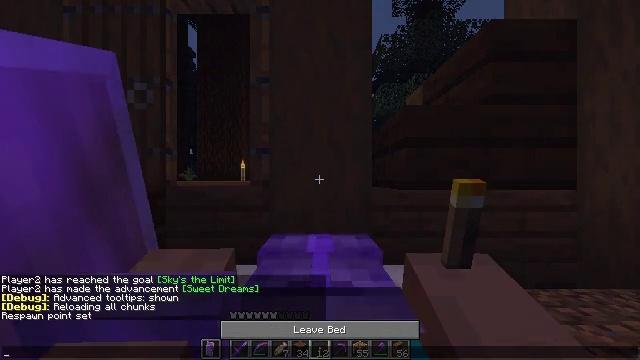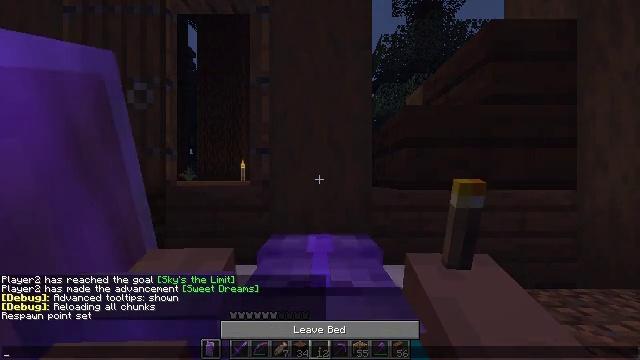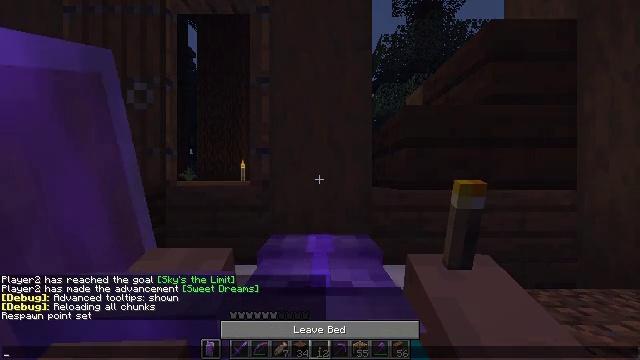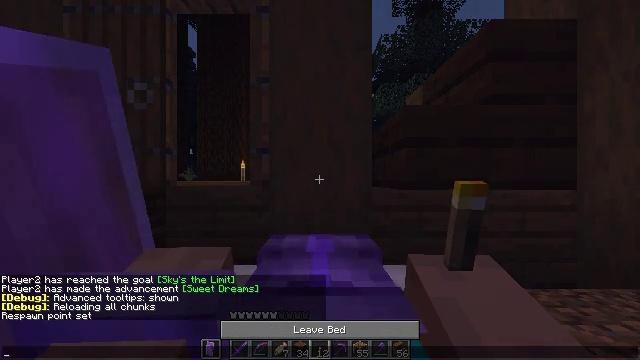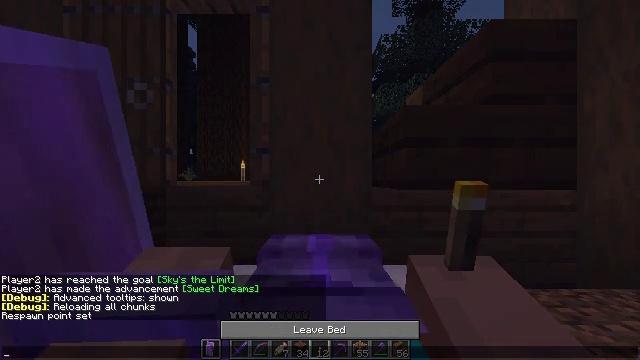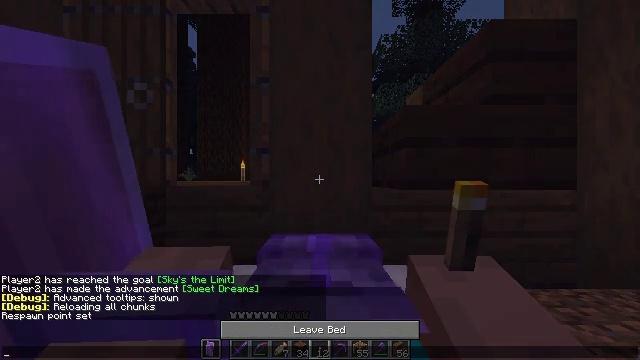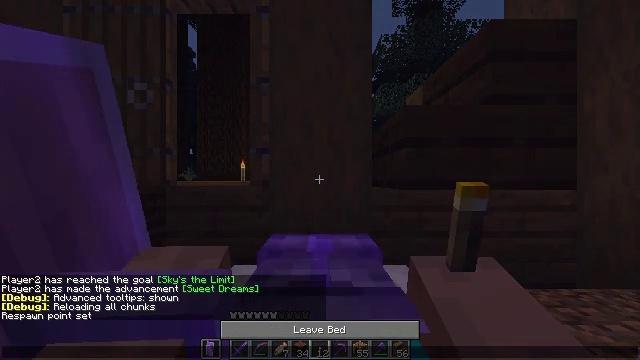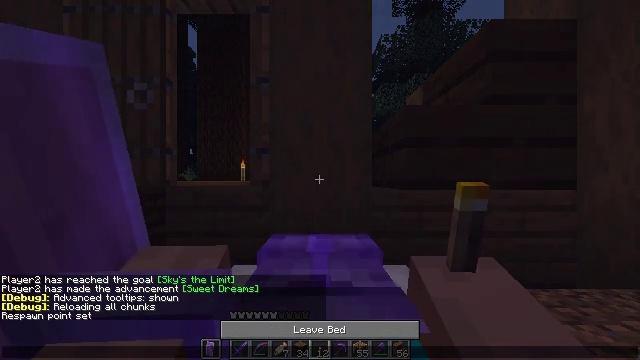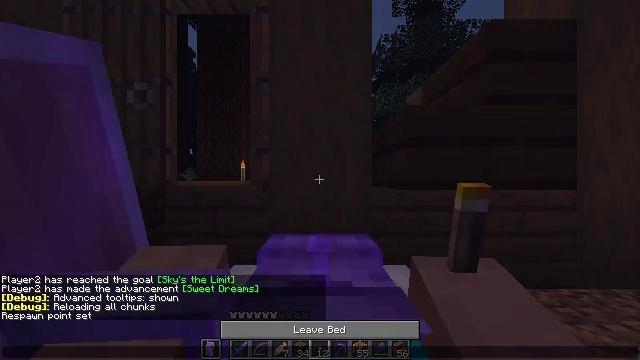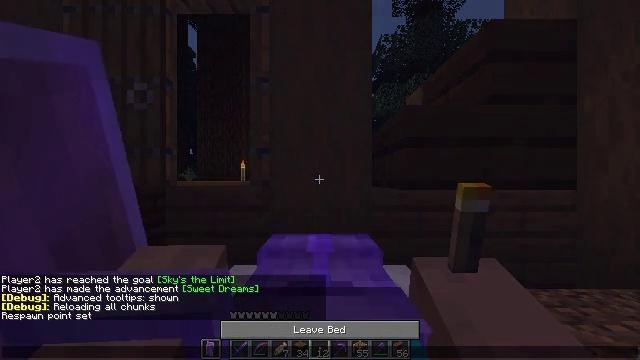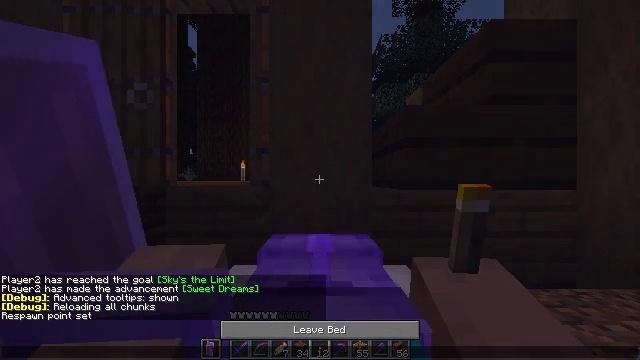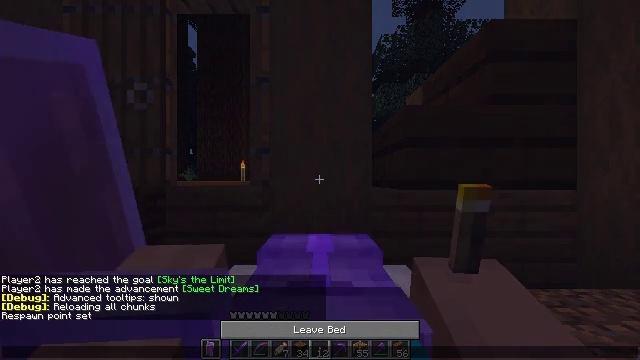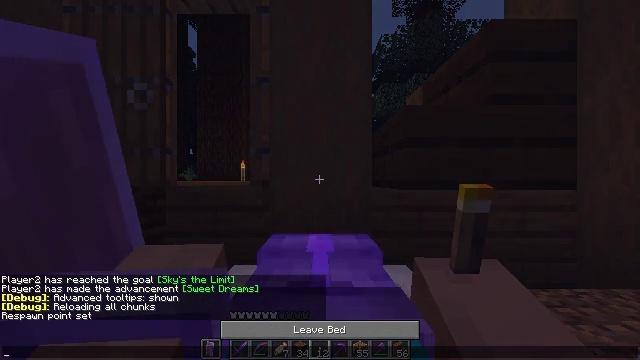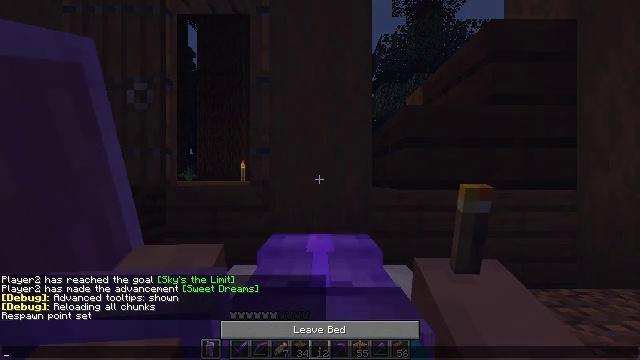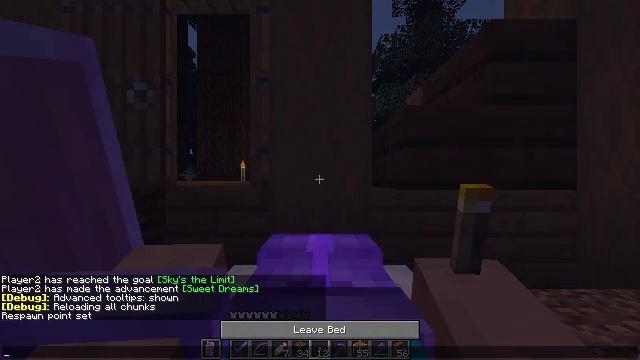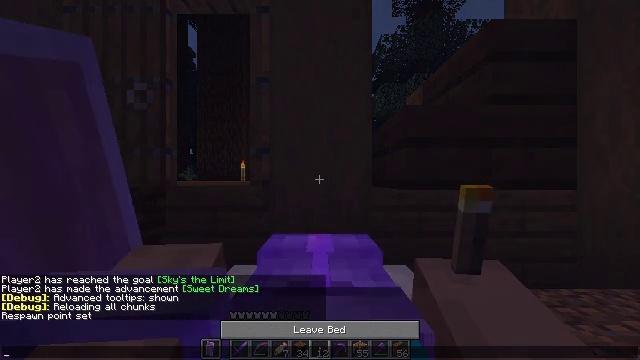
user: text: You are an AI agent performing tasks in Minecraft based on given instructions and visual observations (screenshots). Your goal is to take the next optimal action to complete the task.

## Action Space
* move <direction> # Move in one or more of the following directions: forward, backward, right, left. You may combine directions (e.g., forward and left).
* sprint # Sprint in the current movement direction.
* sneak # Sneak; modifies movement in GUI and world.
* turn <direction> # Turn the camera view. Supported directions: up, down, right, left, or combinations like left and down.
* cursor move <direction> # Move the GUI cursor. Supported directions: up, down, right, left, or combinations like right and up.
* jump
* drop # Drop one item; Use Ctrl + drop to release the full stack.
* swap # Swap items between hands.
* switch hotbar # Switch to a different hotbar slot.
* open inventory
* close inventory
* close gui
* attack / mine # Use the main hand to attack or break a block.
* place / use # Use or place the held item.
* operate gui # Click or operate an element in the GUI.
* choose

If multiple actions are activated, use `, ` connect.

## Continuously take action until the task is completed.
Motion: motion action
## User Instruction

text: Harvest the dark oak stairs for reuse.
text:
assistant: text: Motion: no_op
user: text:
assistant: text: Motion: no_op
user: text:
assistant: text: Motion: no_op
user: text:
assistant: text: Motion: no_op
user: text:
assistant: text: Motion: no_op
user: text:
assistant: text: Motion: no_op
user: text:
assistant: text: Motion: no_op
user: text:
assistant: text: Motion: no_op
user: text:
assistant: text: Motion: no_op
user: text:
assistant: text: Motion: no_op
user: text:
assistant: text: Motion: no_op
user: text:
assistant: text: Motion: no_op
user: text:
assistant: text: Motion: no_op
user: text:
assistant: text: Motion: no_op
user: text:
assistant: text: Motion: no_op
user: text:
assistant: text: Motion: no_op
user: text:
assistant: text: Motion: no_op
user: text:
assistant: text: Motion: no_op
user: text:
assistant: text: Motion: no_op
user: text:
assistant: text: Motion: no_op
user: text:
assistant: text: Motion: no_op
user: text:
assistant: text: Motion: no_op
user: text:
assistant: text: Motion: no_op
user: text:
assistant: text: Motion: no_op
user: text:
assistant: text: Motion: no_op
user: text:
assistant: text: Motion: no_op
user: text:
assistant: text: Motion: no_op
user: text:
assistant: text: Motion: no_op
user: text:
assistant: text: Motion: no_op
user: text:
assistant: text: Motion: no_op